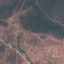
Label: HerbaceousVegetation